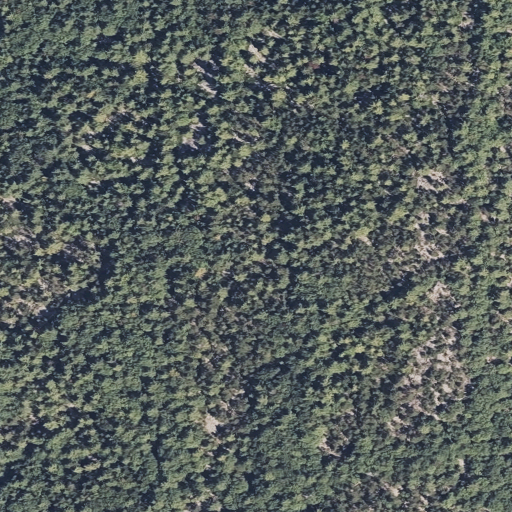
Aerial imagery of mountain in Maine named Higgins Mountain containing evergreen forest, mixed forest, deciduous forest, and open development